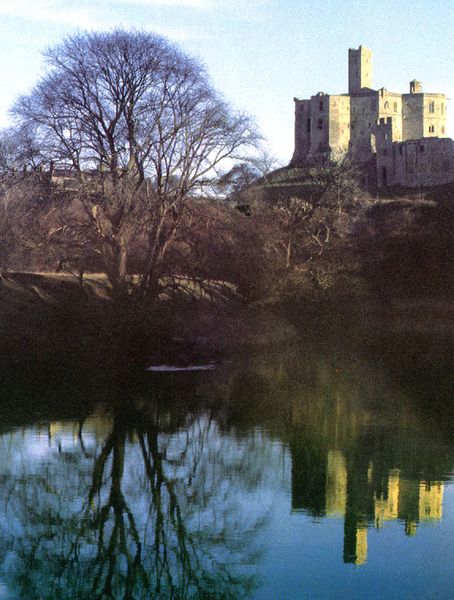
Titel: Northumberland, Warkworth Castle, The Keep
Schlagwörter: baum, himmel, schatten, wasser, see, teich, fenster, licht, park, schloss, spiegel, hügel, spiegelung, gewässer, sonne, anhöhe, turm, mauer, kahl, herbst, winter, foto, ruine, burg, burggraben, bergfried, zinne, 1000, castra